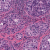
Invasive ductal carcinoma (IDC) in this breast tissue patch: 0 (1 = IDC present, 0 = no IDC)